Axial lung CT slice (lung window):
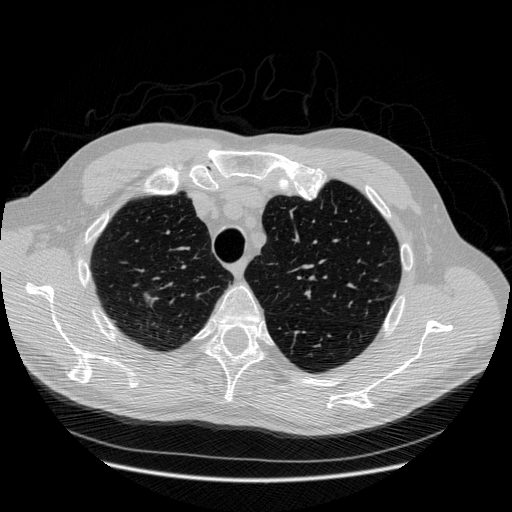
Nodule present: yes
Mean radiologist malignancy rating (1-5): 4